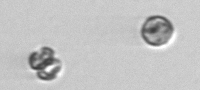
Label: Thalassiosira_sp_aff_mala